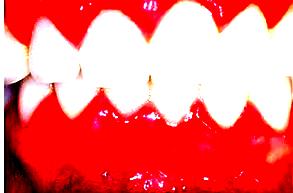
Condition: Gingivitis